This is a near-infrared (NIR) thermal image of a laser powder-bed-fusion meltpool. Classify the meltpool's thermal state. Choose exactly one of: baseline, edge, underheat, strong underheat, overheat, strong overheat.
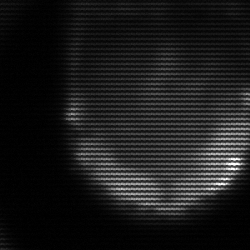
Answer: edge